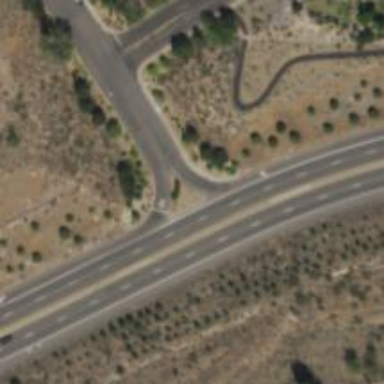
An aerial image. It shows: Primary link highway.